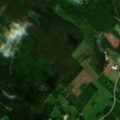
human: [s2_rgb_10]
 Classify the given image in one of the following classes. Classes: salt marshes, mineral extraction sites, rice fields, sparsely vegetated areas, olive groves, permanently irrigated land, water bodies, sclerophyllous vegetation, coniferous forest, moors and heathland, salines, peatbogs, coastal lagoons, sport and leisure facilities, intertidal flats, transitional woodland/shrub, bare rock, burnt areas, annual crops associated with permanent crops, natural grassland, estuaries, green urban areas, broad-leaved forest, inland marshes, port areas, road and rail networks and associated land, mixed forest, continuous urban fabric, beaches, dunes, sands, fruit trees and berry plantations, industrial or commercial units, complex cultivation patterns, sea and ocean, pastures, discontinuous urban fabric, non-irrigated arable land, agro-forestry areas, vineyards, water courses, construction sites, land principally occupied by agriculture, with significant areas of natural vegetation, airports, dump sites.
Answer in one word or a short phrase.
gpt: land principally occupied by agriculture, with significant areas of natural vegetation, broad-leaved forest, coniferous forest, mixed forest